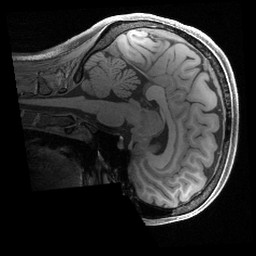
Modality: T1w
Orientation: sagittal
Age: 26
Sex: female
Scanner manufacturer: siemens
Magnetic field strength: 3 T
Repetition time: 2.4 s
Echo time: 0.00241 s